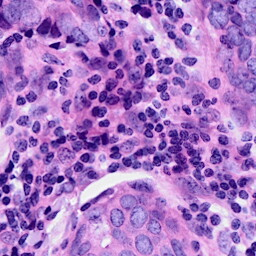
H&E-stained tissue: Breast